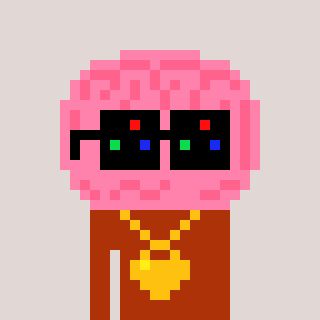
a pixel art character with square black sunglasses, a brain-shaped head and a hotbrown-colored body on a warm background